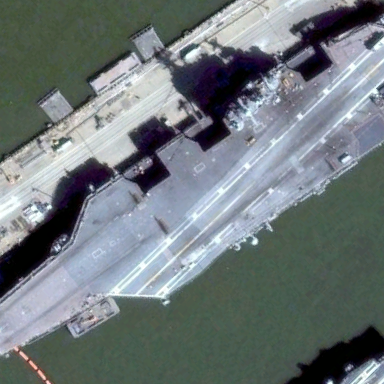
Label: aircraft_carrier